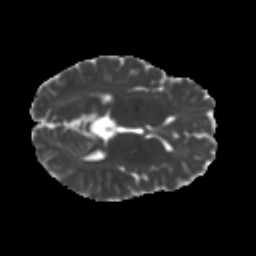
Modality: MD
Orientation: axial
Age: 27
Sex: female
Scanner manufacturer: ge
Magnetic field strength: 3 T
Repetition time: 7.8 s
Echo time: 0.0606 s